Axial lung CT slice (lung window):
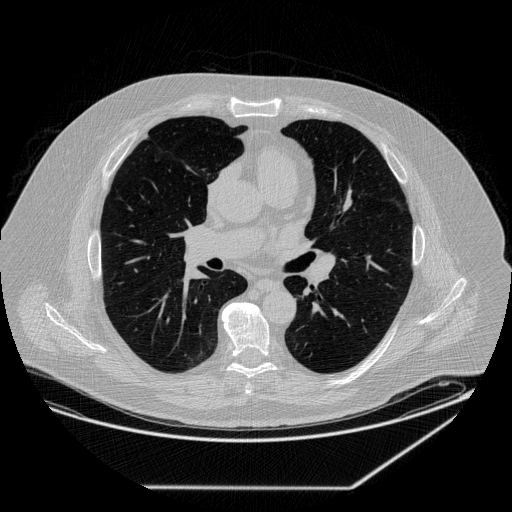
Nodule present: no